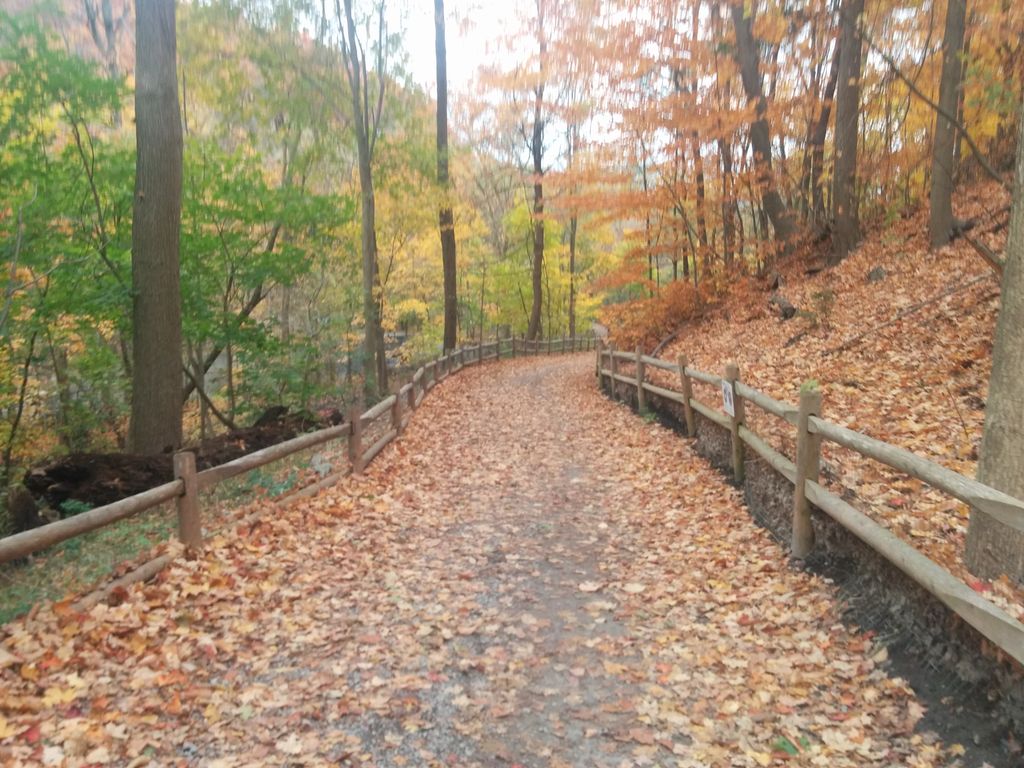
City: toronto